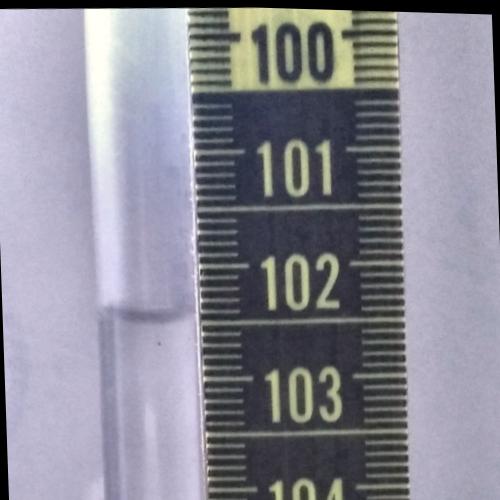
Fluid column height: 102.4 cm